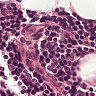
Metastatic tissue present: no